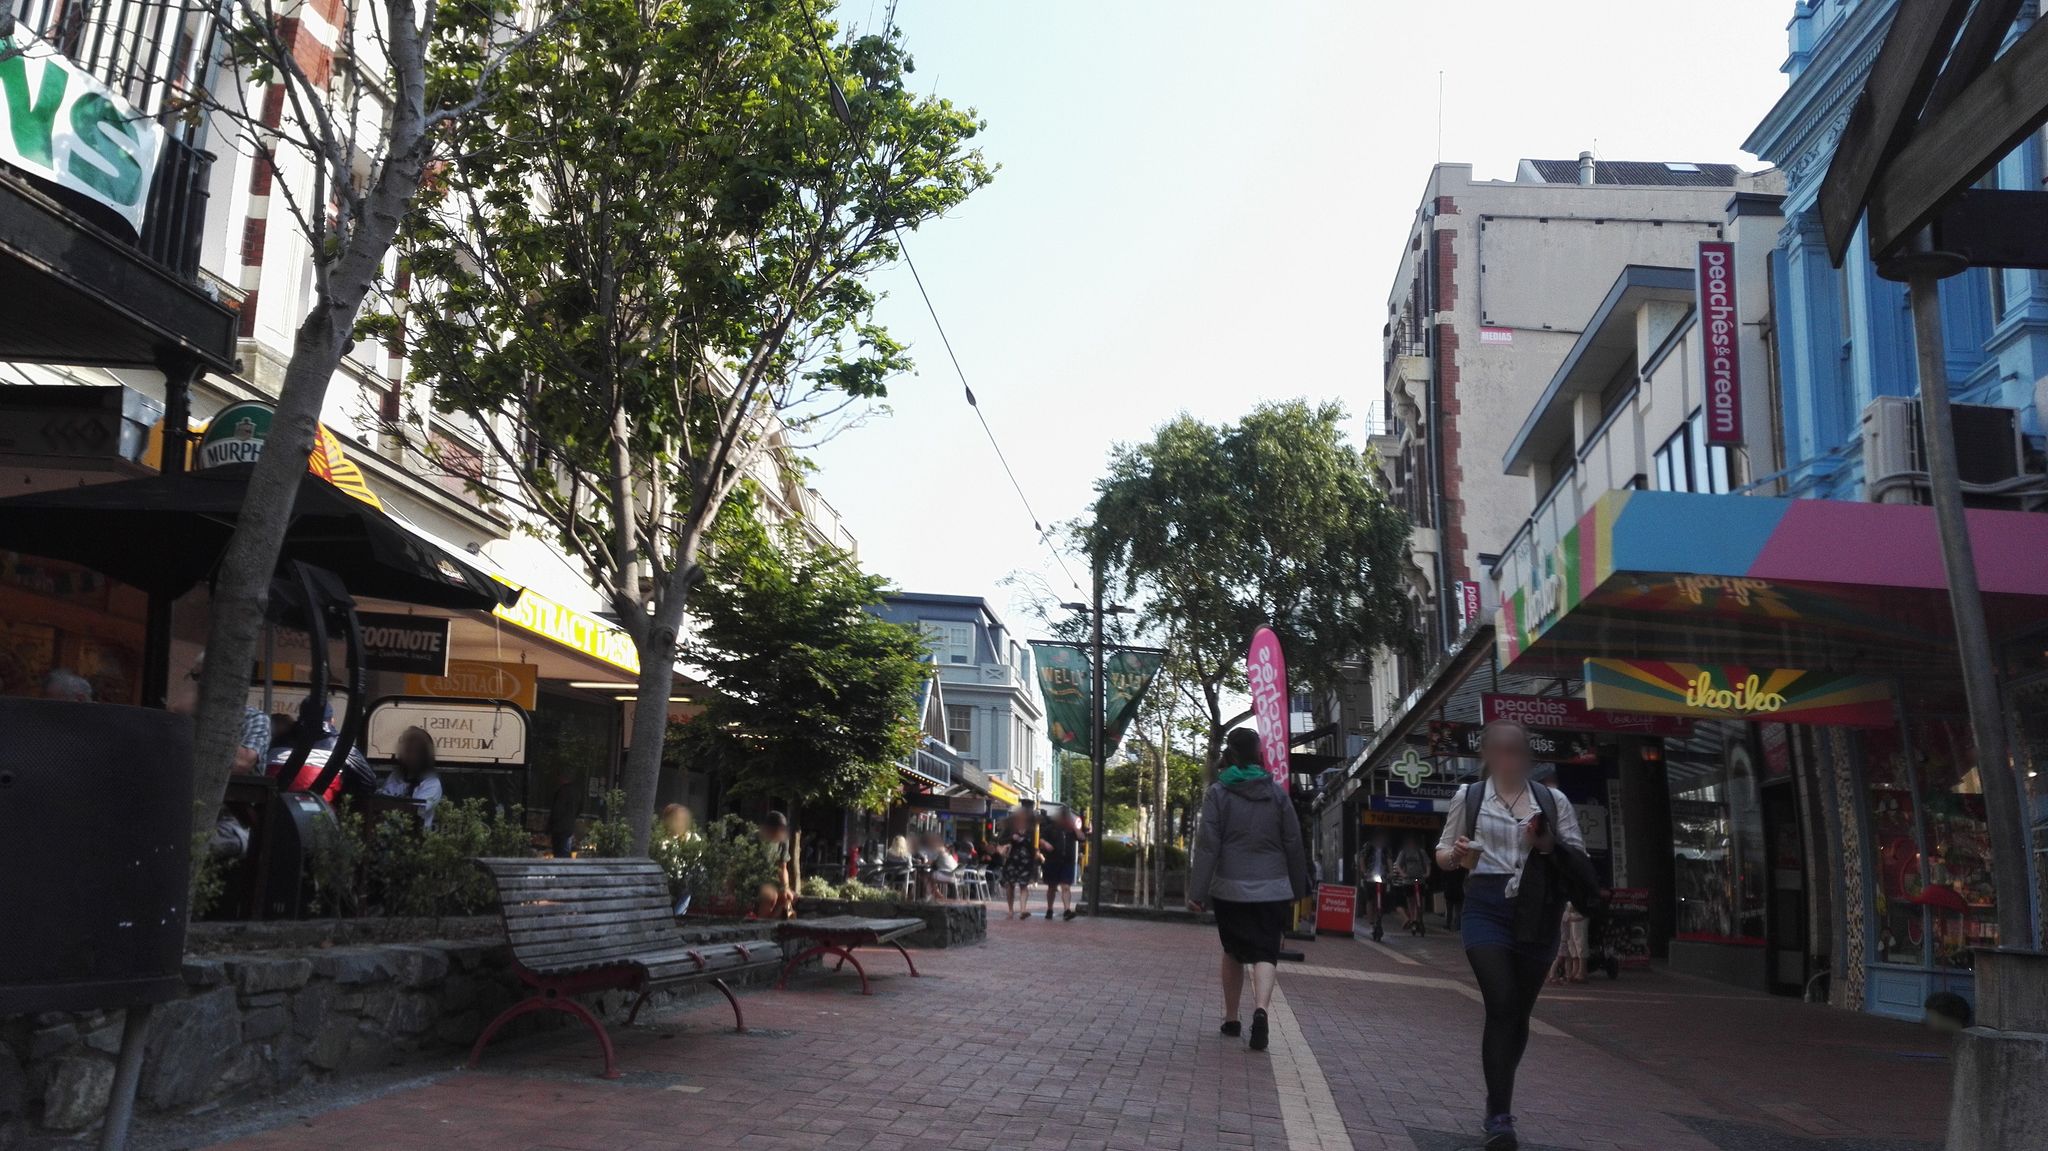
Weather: clear
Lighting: day
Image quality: good
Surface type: walking surface
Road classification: pedestrian, service, footway
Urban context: urban centre
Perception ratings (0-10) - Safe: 9.27, Lively: 6.9, Beautiful: 4.54, Boring: 2.41, Depressing: 3.22, Wealthy: 7.66